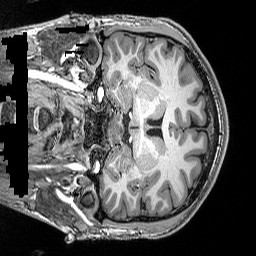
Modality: T1w
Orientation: coronal
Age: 19
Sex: male